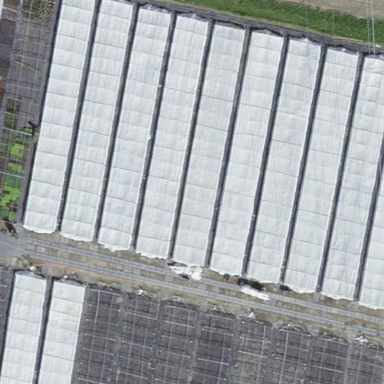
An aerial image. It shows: Area dedicated to greenhouse horticulture.